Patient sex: F
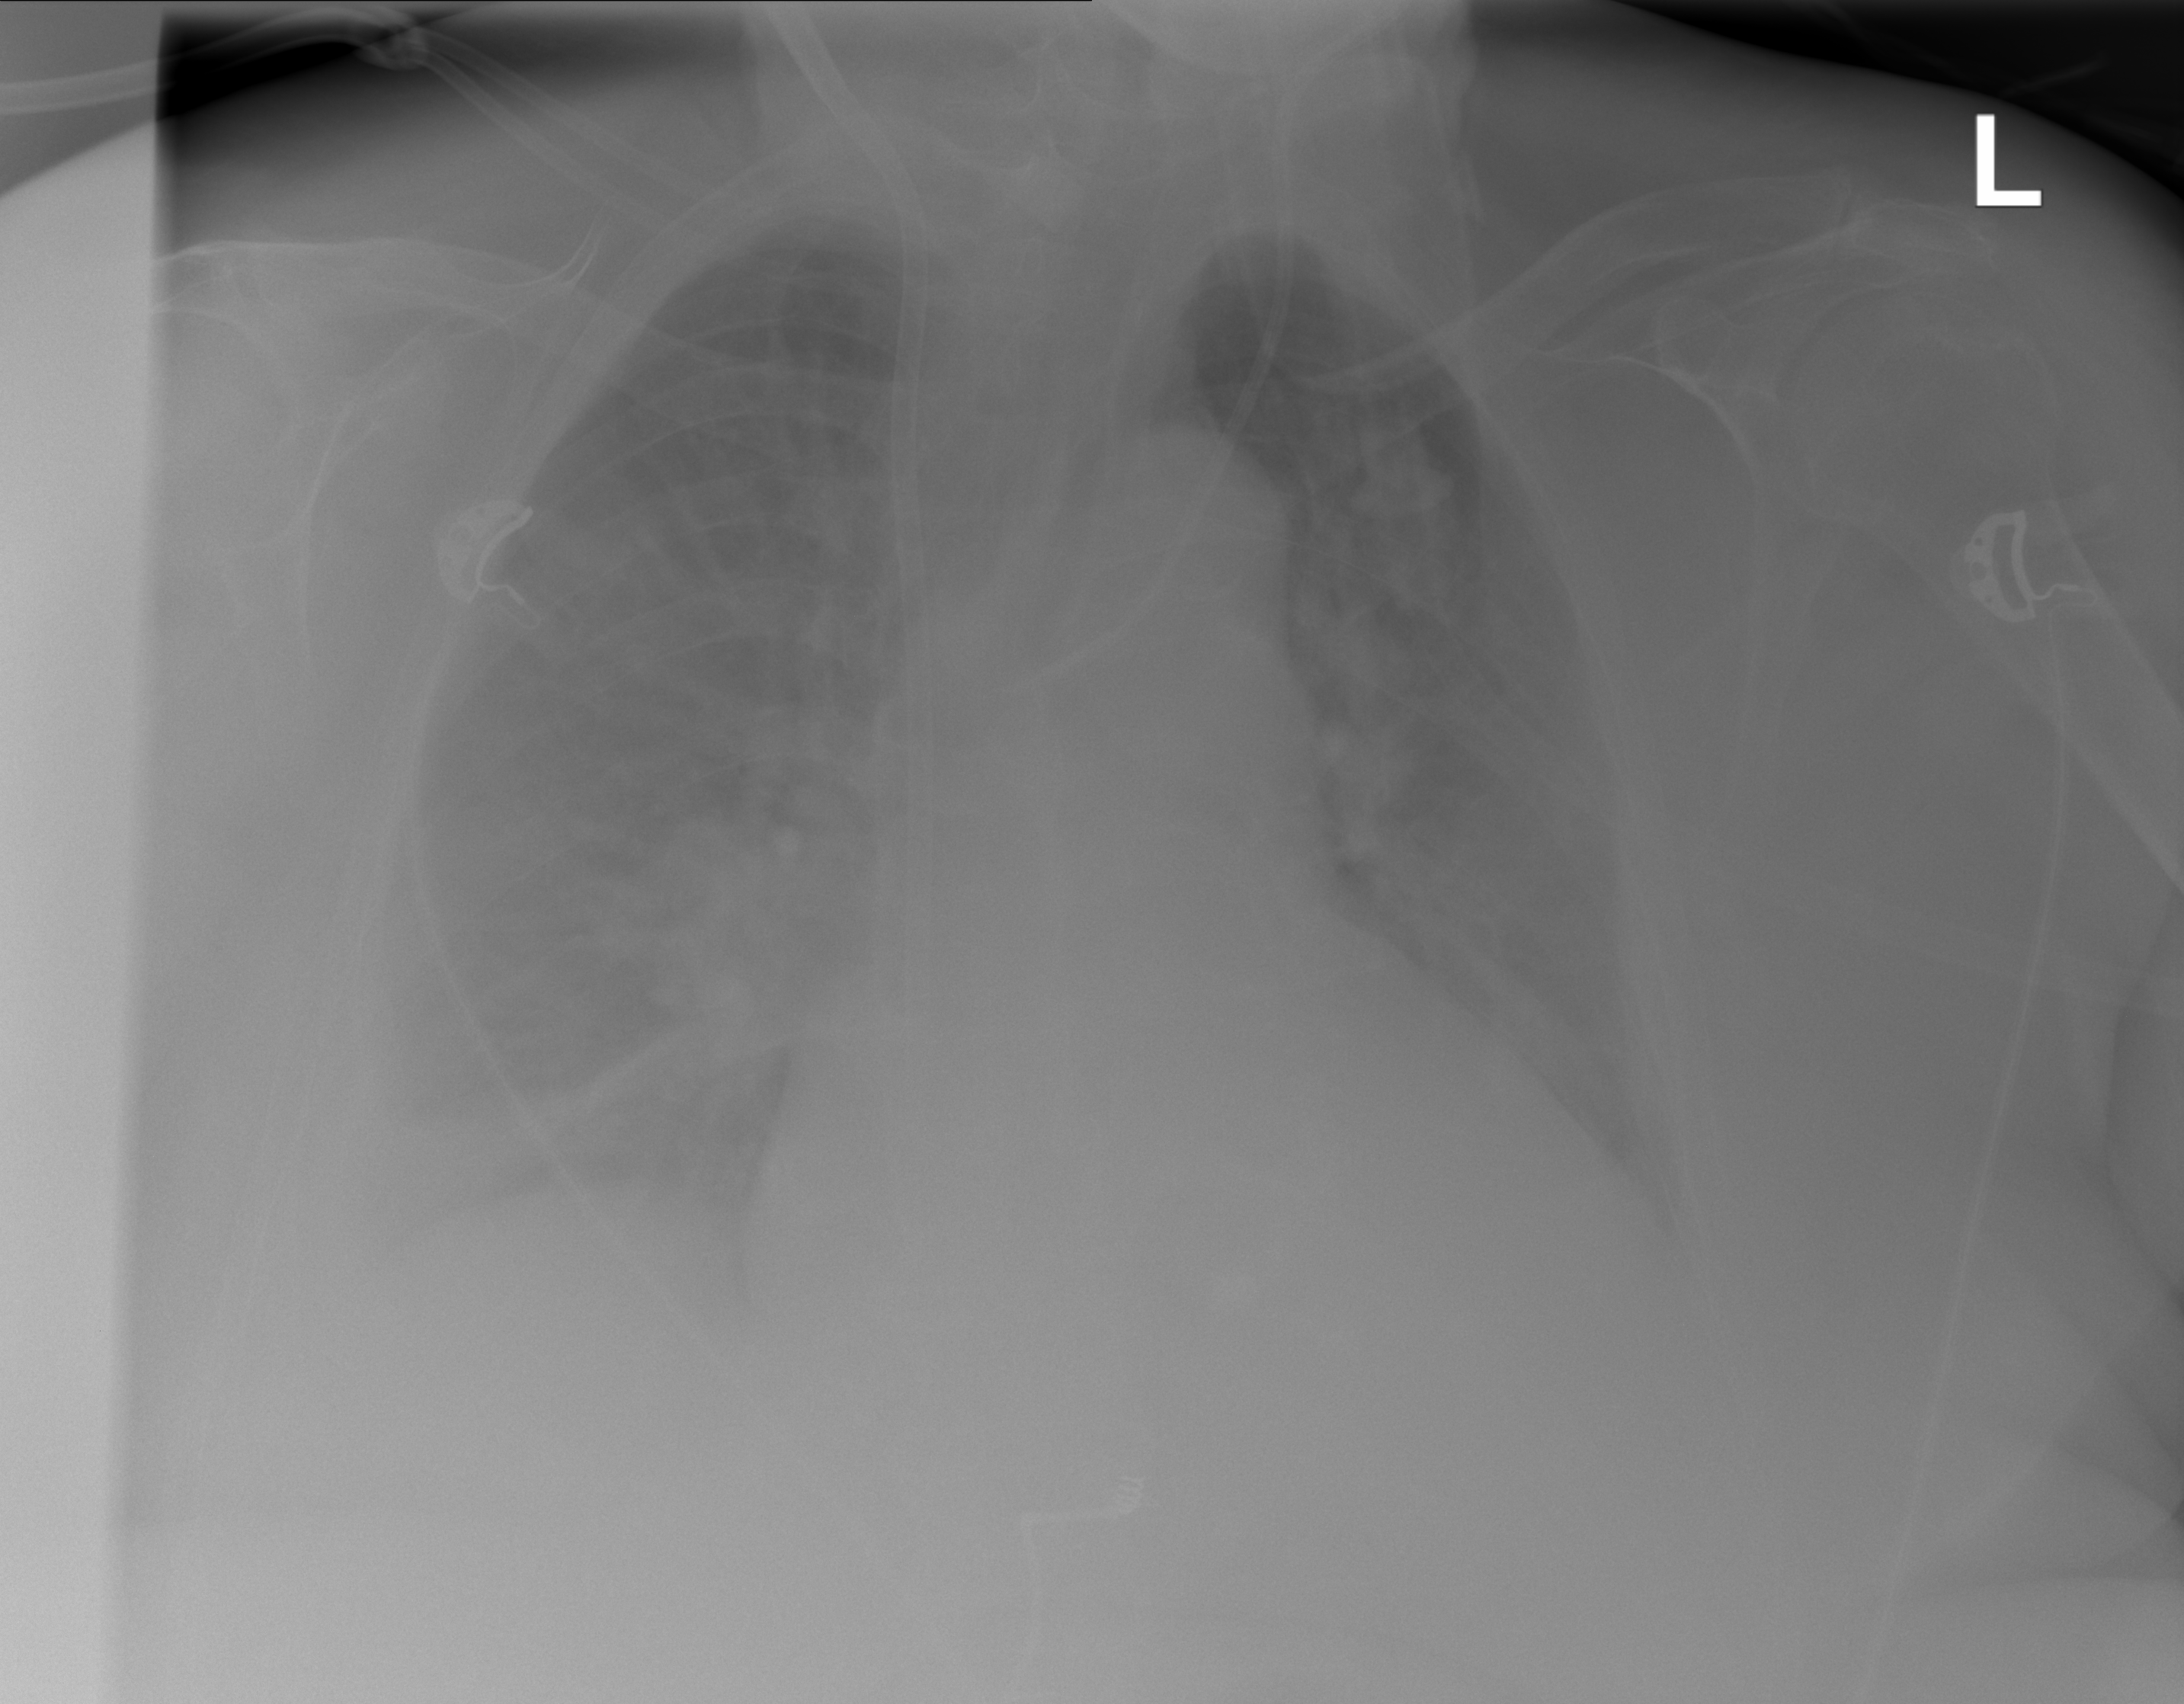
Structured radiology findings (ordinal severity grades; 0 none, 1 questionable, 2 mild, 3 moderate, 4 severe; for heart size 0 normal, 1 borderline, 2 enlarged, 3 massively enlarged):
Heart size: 2
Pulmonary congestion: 2
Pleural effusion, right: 2
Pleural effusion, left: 1
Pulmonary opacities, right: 2
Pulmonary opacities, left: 2
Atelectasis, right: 2
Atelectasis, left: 0